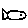
Label: fish